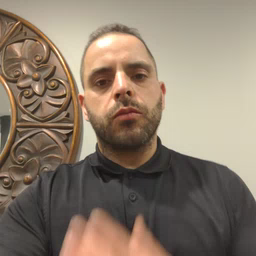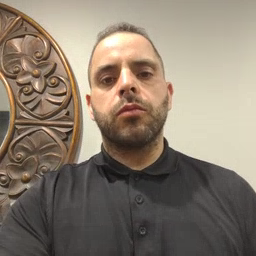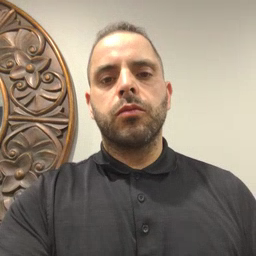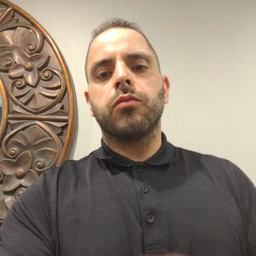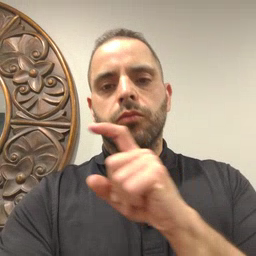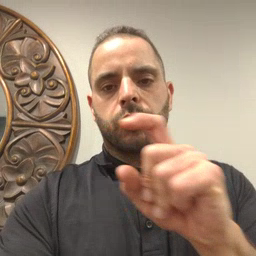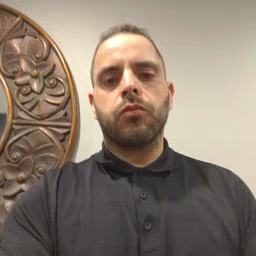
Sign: closet